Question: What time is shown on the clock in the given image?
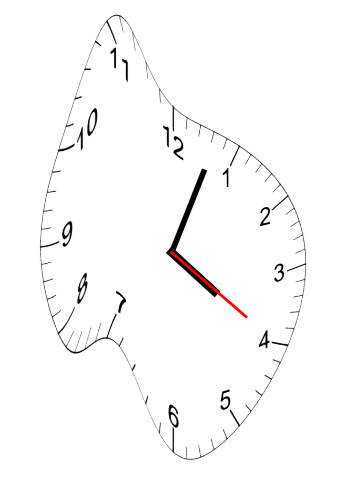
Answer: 04:03:20